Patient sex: F
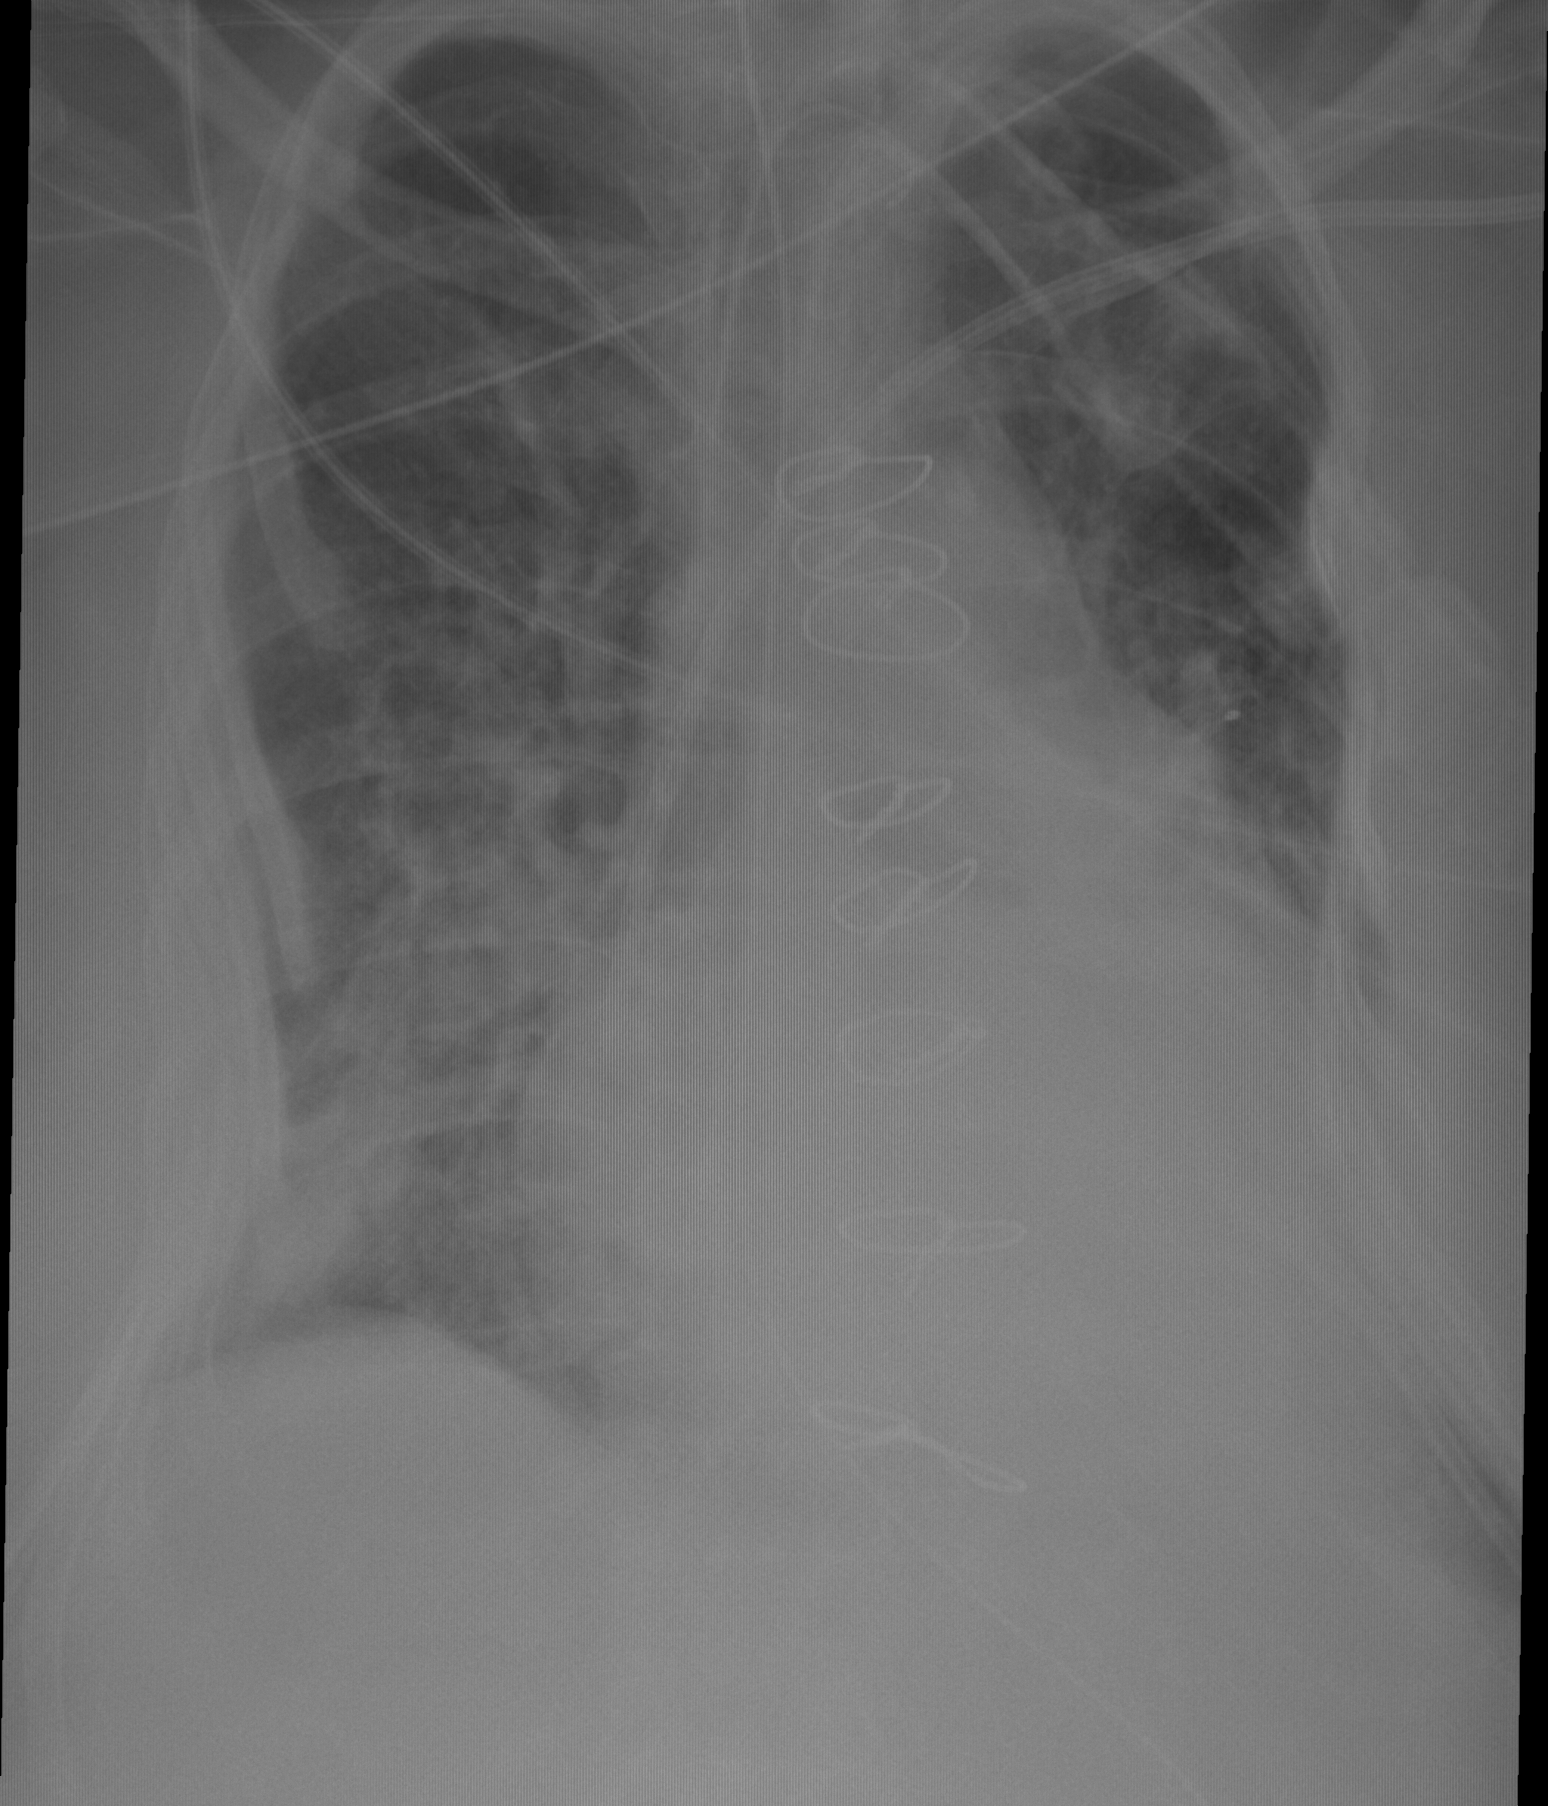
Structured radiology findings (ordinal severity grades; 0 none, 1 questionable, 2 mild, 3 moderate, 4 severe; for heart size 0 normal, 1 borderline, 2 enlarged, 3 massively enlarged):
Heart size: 2
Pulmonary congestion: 0
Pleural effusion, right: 2
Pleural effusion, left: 2
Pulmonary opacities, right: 3
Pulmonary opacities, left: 3
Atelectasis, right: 2
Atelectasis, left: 2